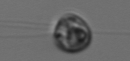
Label: flagellate_morphotype1